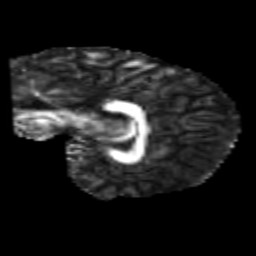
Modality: FA
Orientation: sagittal
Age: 23
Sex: male
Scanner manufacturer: siemens
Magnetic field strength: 3 T
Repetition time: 1.8 s
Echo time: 0.07 s